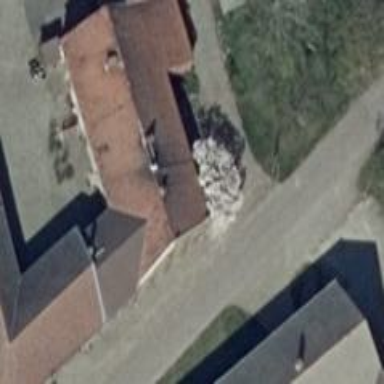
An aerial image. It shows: House building.